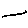
Label: line